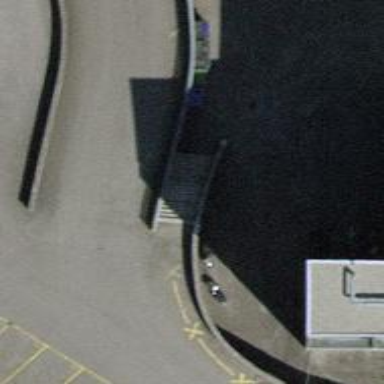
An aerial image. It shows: Concrete steps.